This time-frequency spectrogram was computed from a bearing vibration snapshot; brighter regions carry more energy. What is the most likely bearing condition (normal, inner_race, outer_race, ball)?
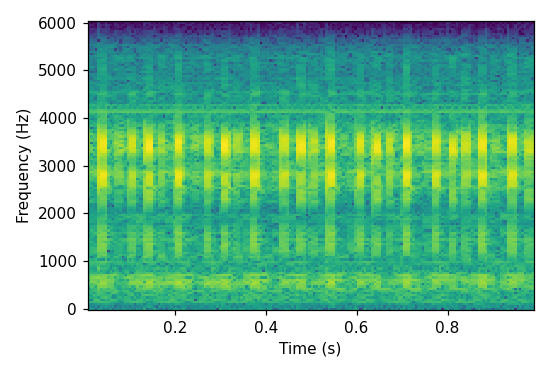
Answer: outer_race